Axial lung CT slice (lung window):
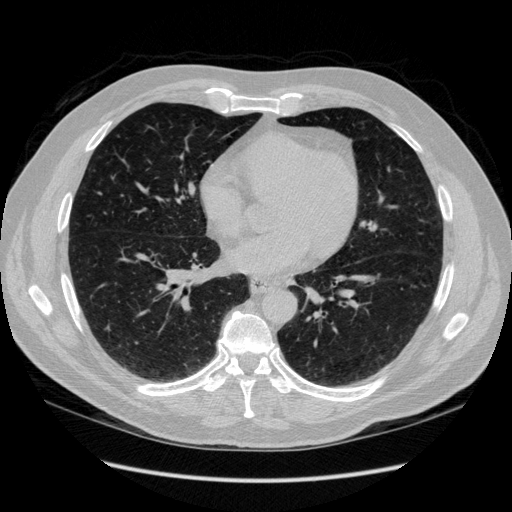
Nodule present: no